Interaction volume radius: 10 \u00c5
Interaction volume height: 20 \u00c5
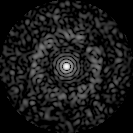
Disorder parameter: 0.8425